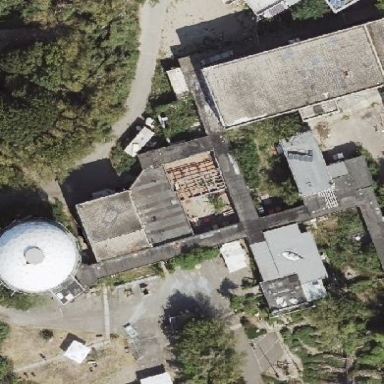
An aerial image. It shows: Military building with flat roof.